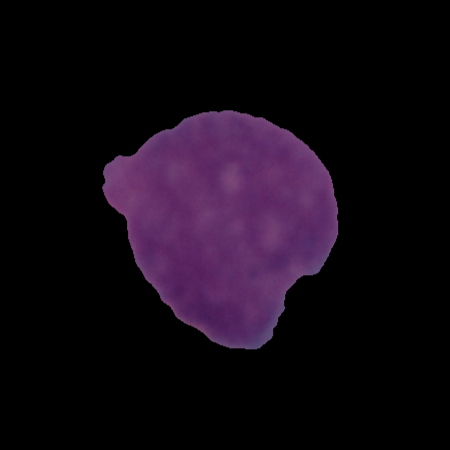
Label: cancer